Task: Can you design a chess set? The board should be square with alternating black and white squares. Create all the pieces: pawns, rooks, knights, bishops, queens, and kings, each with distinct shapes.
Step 1916:
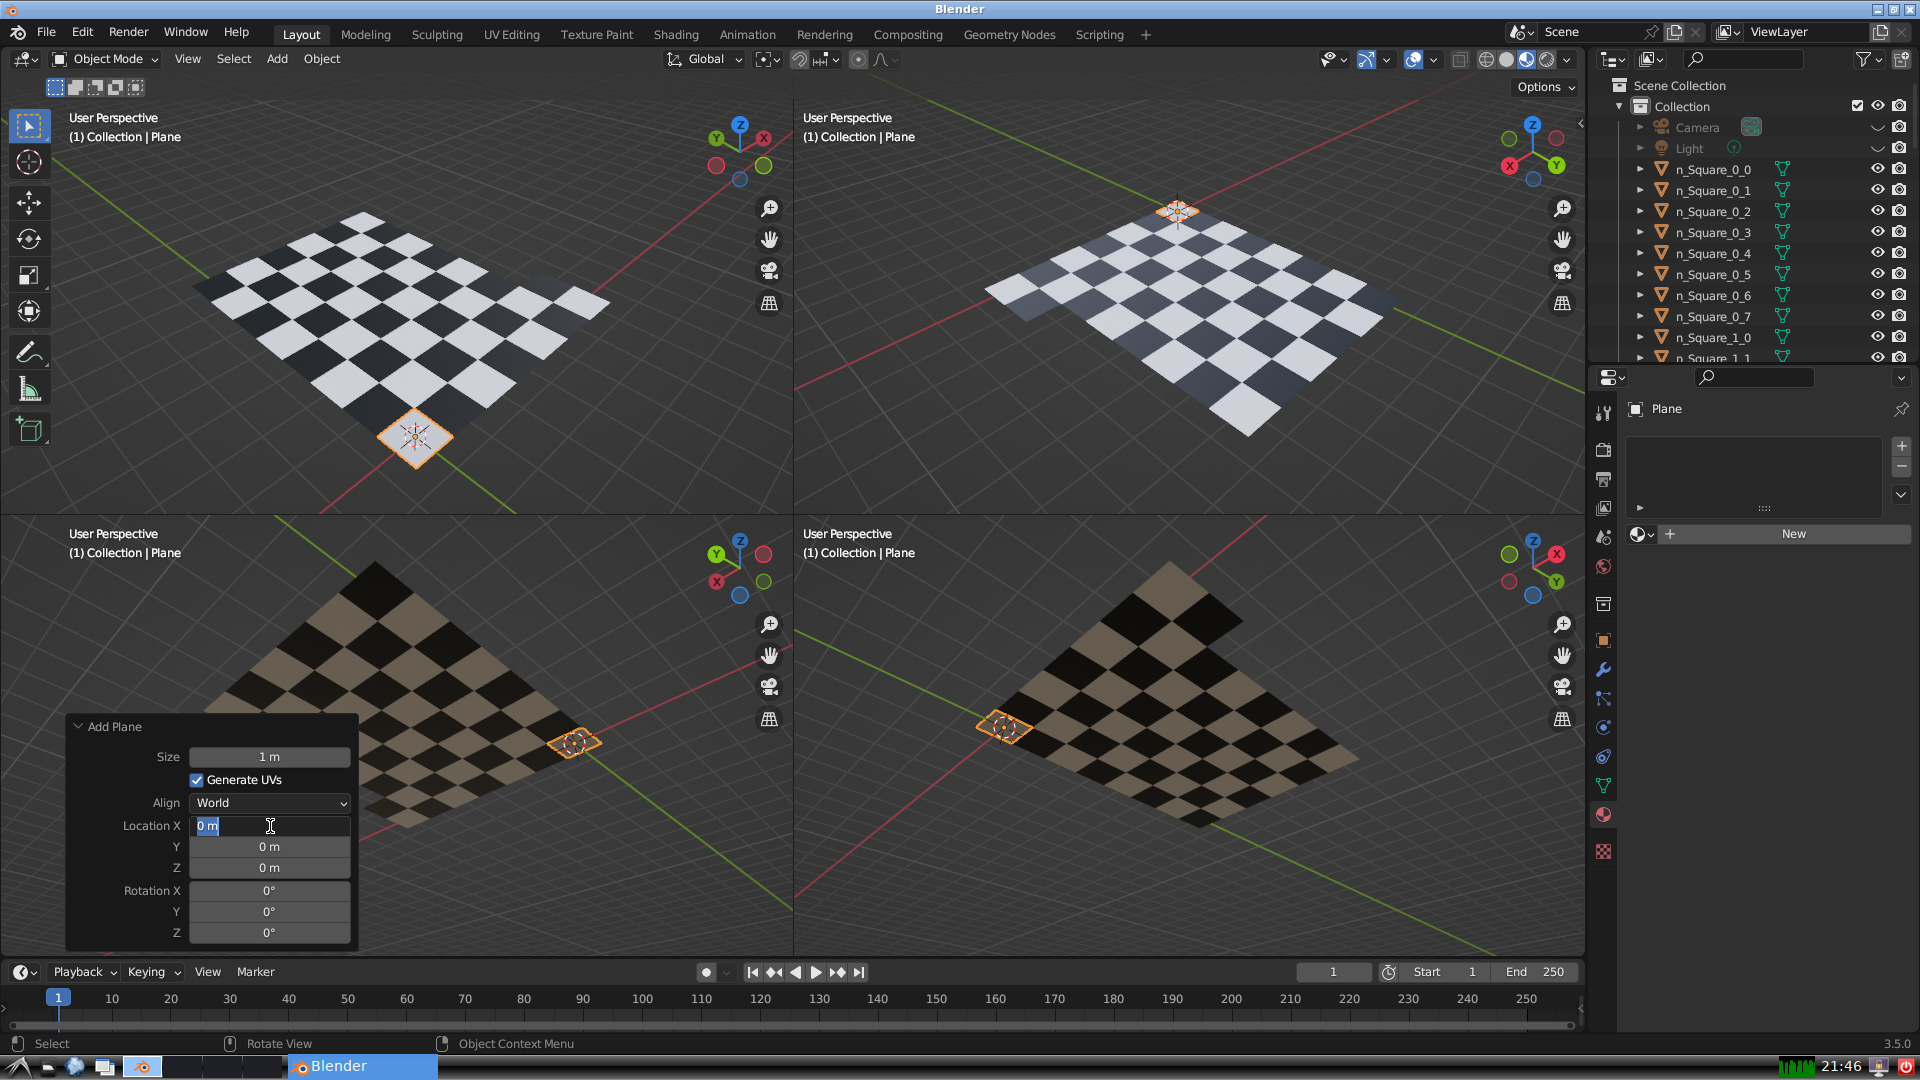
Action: input_text: 6.0